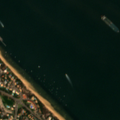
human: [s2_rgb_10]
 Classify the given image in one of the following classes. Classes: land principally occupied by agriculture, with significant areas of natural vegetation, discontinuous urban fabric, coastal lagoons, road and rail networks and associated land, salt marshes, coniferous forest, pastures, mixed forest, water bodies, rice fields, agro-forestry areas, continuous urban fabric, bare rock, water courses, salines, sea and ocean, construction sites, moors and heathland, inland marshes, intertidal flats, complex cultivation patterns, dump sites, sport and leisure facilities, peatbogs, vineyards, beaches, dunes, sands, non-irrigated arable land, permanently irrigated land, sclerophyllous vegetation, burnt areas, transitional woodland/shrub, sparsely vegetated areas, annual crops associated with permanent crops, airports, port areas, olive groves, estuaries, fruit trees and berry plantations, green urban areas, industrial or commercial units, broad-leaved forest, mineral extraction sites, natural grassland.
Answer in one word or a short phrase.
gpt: sport and leisure facilities, estuaries